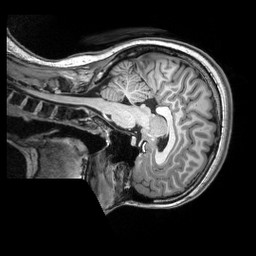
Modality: T1w
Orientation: sagittal
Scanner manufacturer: siemens
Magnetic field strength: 3 T
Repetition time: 2.5 s
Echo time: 0.00343 s